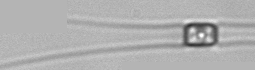
Label: Chaetoceros_similis